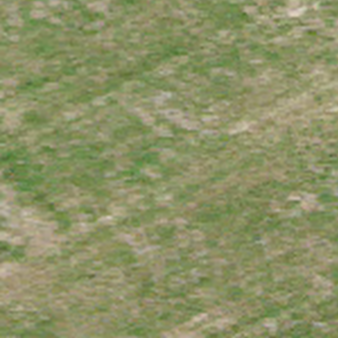
Label: other